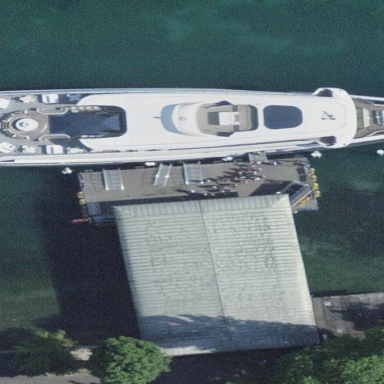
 resembling pier. It is ferry terminal providing public transport access for ferries."